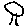
Label: tree